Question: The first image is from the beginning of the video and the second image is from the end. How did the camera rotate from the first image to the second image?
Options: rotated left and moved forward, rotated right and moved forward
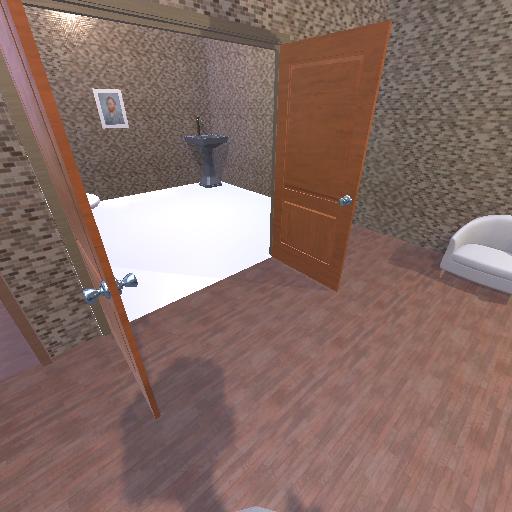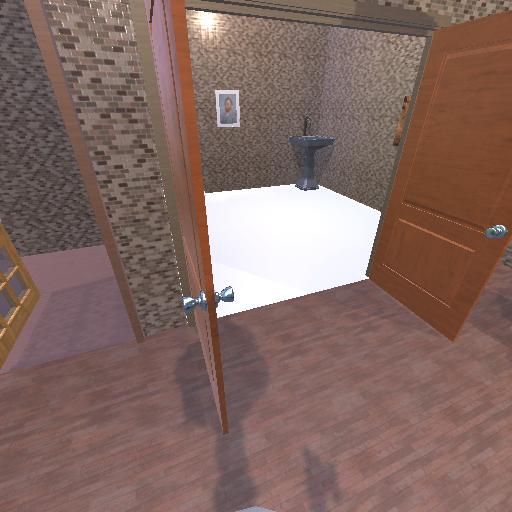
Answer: rotated left and moved forward